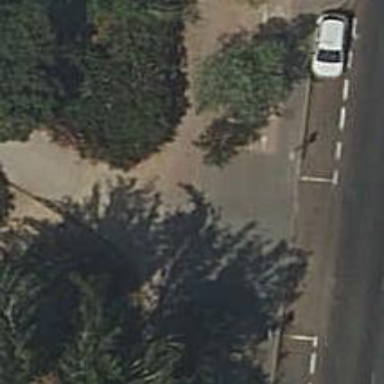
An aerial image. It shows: Concrete footway.